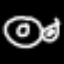
Label: donut